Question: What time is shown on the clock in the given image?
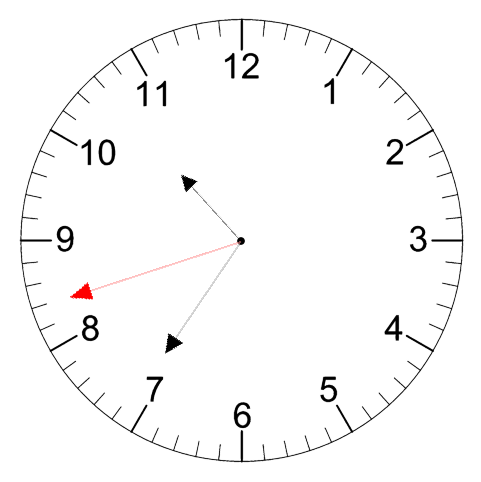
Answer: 10:35:42